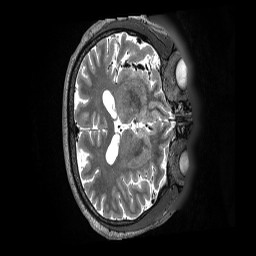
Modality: T2w
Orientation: axial
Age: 71
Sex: female